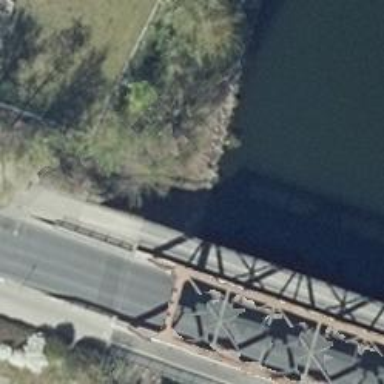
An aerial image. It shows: Path on bridge.